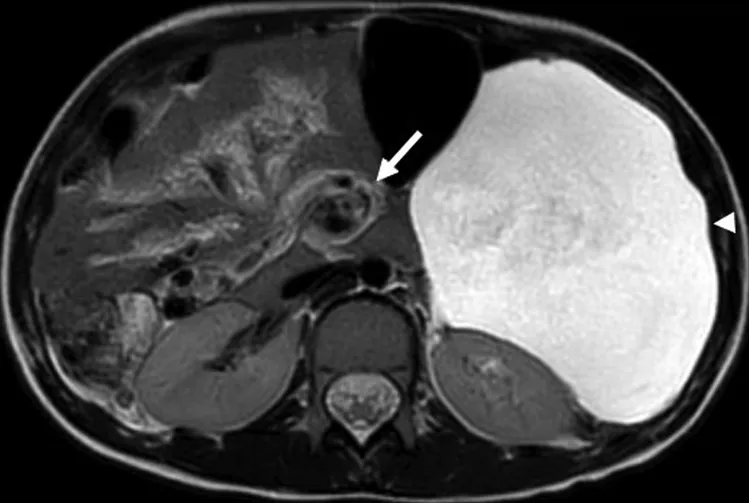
T2 magnetic resonance imaging sequence shows intra-abdominal fluid (arrowhead) and mesenteric rotation (arrow).
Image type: radiology (mri)